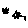
Label: star